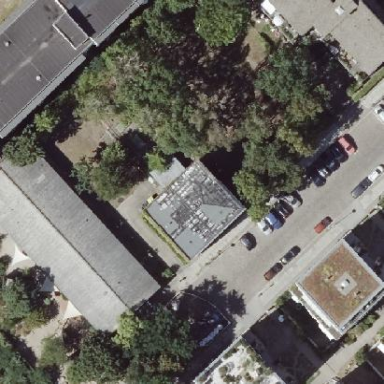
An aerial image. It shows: Dormitory building.